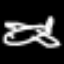
Label: airplane